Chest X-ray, AP view. Patient: 56 years old, sex F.
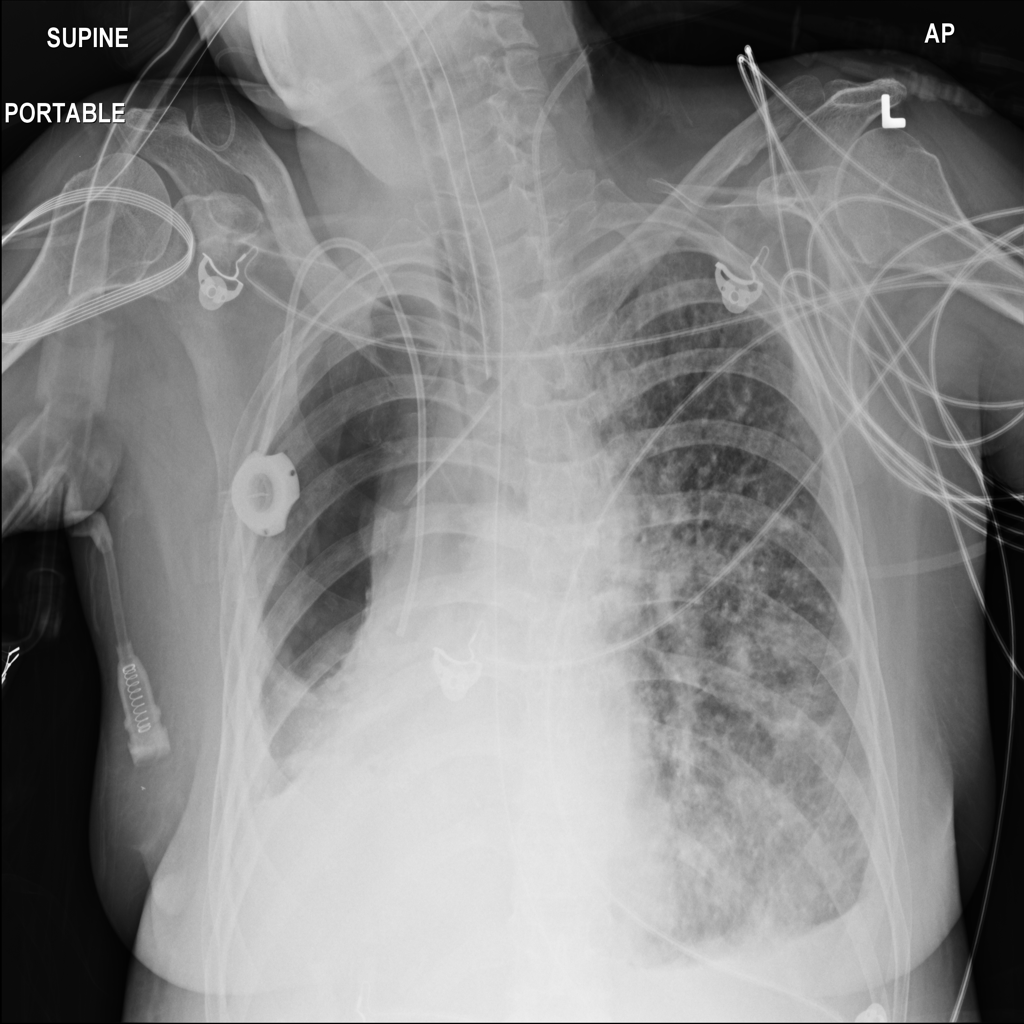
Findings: Consolidation, Effusion, Nodule